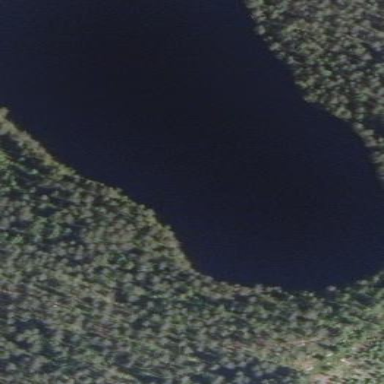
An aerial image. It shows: Serene lake.